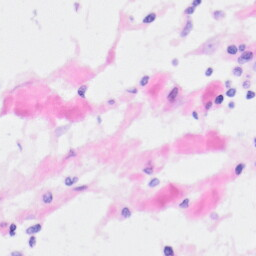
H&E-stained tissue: Kidney